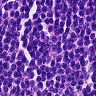
Metastatic tissue present: no